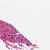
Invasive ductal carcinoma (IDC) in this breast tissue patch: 0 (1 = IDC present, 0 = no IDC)